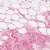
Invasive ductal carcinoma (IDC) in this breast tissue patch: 0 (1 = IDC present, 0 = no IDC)